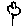
Label: flower